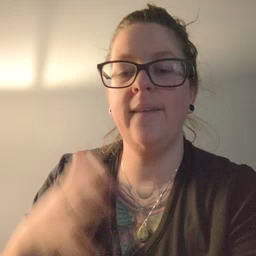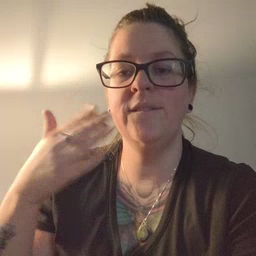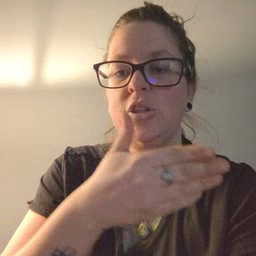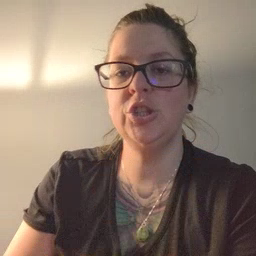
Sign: fish